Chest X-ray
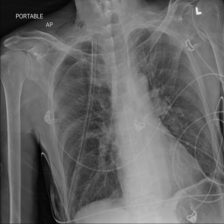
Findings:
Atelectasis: negative
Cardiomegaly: negative
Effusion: negative
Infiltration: negative
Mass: negative
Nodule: negative
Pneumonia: negative
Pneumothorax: positive
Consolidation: negative
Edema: negative
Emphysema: positive
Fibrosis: negative
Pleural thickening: negative
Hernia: negative